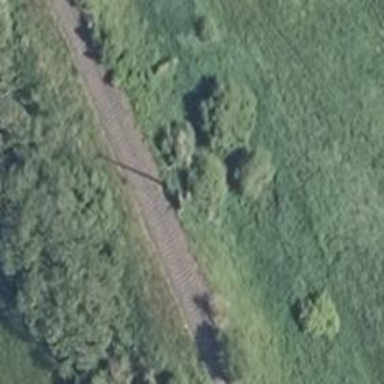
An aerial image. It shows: Abandoned railway.